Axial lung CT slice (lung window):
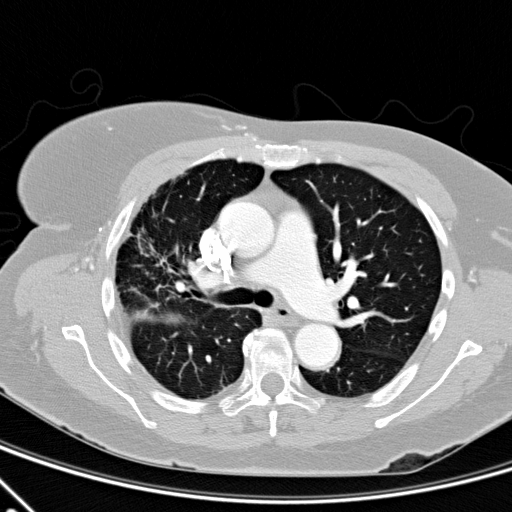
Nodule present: no